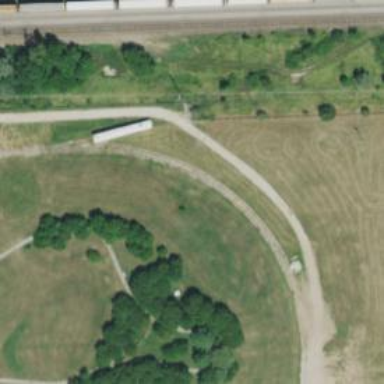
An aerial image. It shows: Rail spur service.